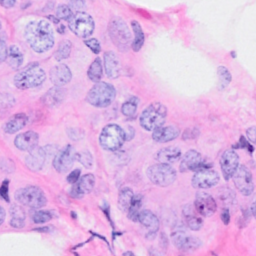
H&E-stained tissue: Breast